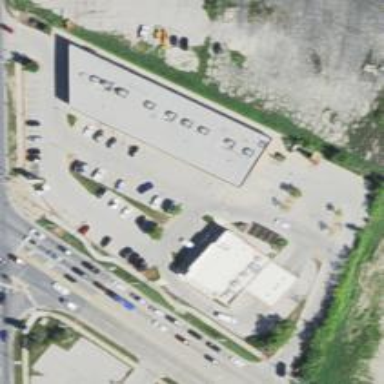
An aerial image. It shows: Retail area.